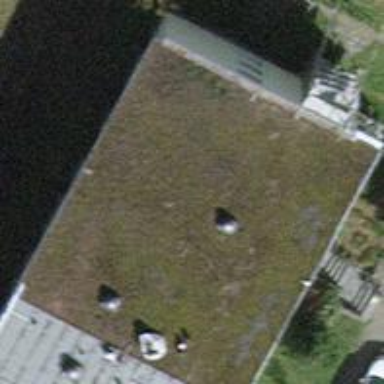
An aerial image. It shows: School building.